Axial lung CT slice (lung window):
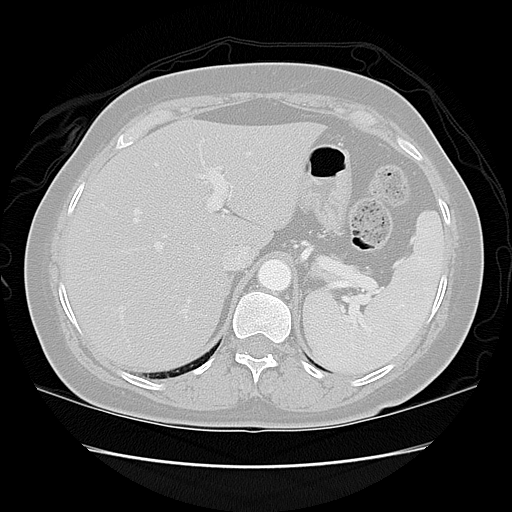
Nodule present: no